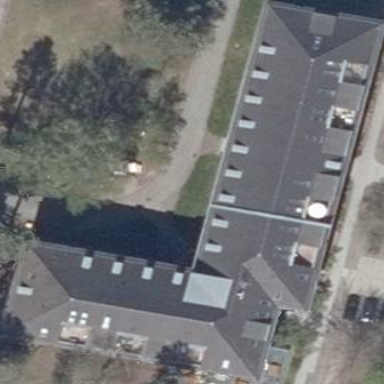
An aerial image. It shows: Government office building with hipped roof made of black roof tiles.